五年级 · 算术
乐乐沖洗 15 张照片,每张照片的沖洗费是 0.85 元,乐乐笔算如下,箭头所指的“ 85 ”表示 ( )。

0.85

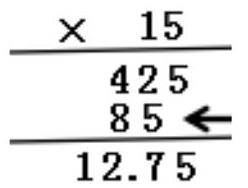
A. 冲洗 1 张照片的钱
B. 冲洗 5 张照片的钱
C. 冲洗 10 张照片的钱
D. 冲洗 15 张照片的钱
答案: C